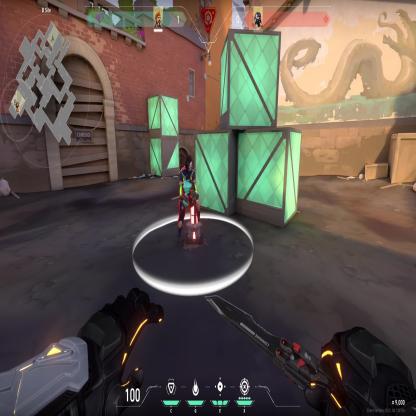
Label: planted spike ; enemy